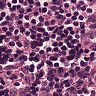
Metastatic tissue present: yes